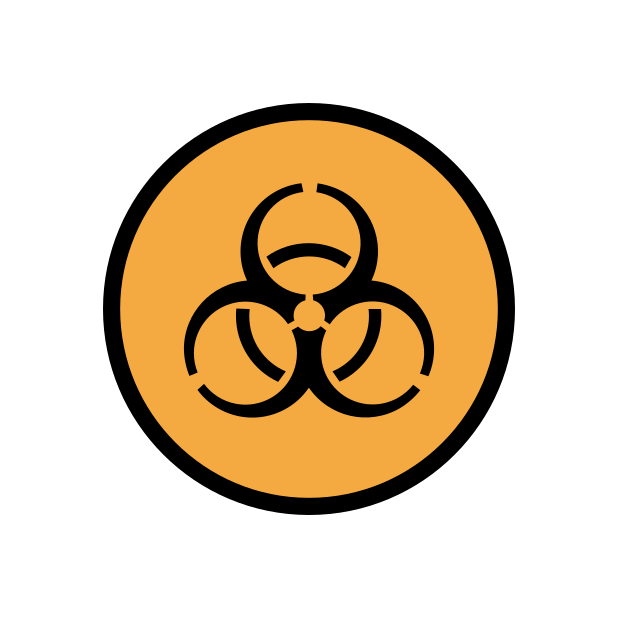
Emoji: ☣
Name: biohazard sign
Unicode: 0x2623